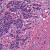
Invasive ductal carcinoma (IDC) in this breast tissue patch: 1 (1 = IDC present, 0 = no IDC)